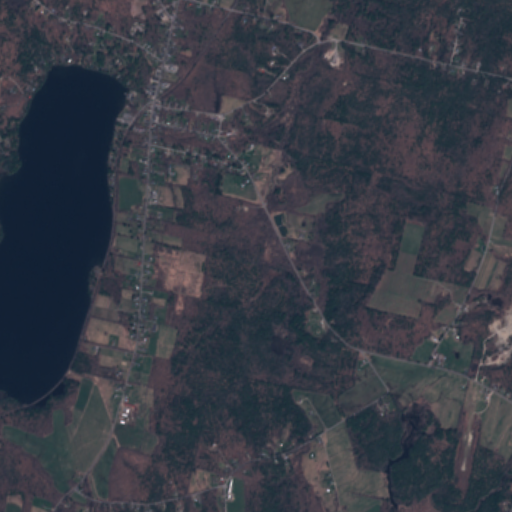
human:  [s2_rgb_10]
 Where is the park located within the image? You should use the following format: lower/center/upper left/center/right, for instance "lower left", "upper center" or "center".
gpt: The park is located in the upper left of the image.
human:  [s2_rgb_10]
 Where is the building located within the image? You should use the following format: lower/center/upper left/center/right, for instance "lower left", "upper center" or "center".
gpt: The building is located in the upper left of the image.
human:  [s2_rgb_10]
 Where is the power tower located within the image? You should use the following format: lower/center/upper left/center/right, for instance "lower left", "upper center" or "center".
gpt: There is no power tower in the image.